Aerial crown-view tile of a tropical tree (Barro Colorado Island, Panama), acquired 20250818:
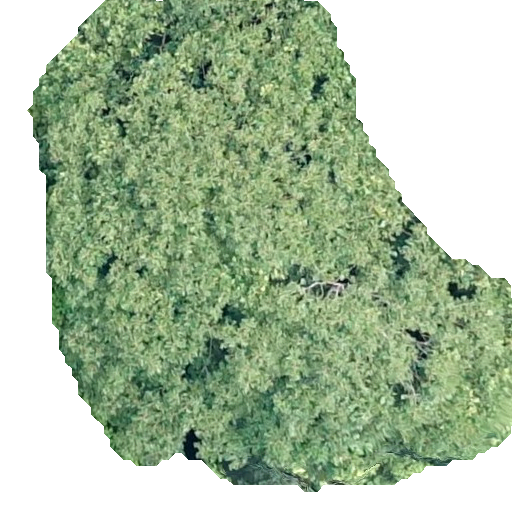
Species: Dipteryx oleifera
GBIF accepted scientific name: Dipteryx oleifera
Crown area: 253.628 m²